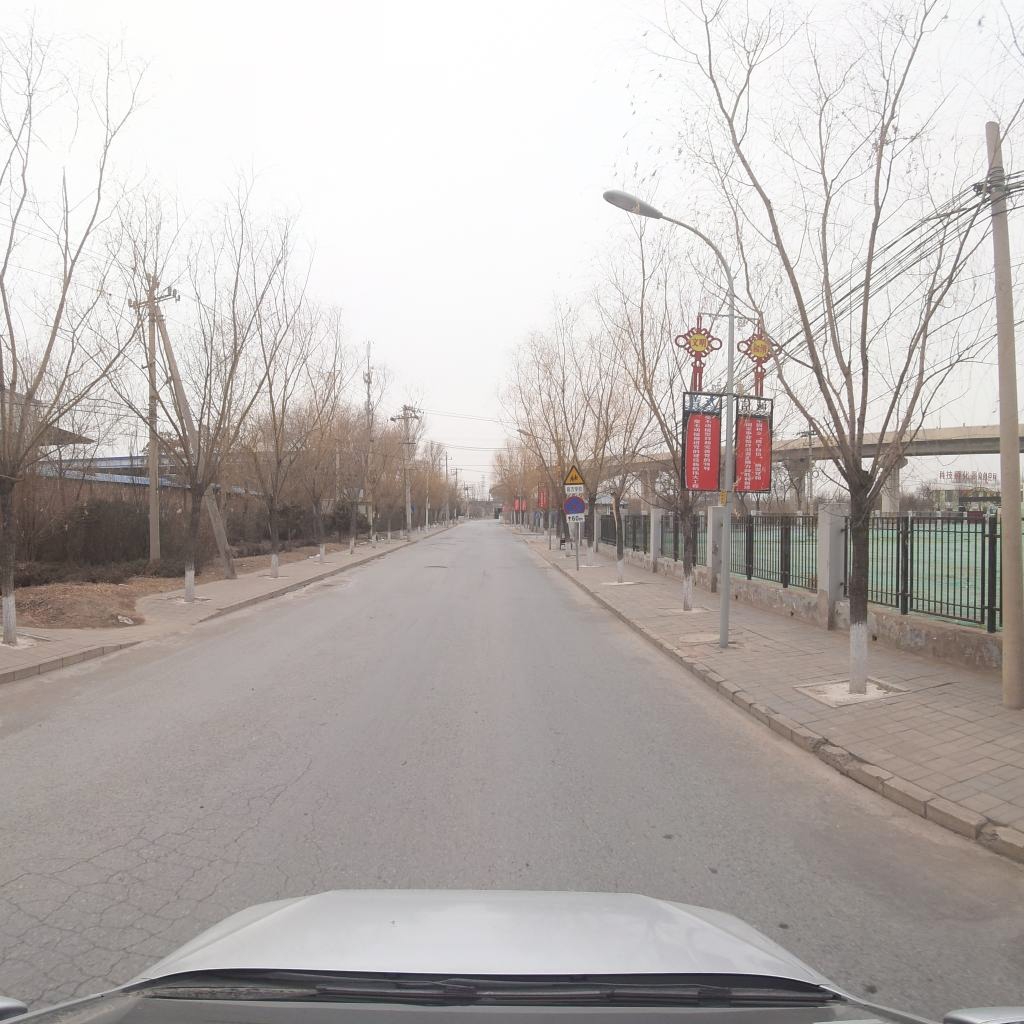
Region: Fengtai
Road damage annotations: alligator crack